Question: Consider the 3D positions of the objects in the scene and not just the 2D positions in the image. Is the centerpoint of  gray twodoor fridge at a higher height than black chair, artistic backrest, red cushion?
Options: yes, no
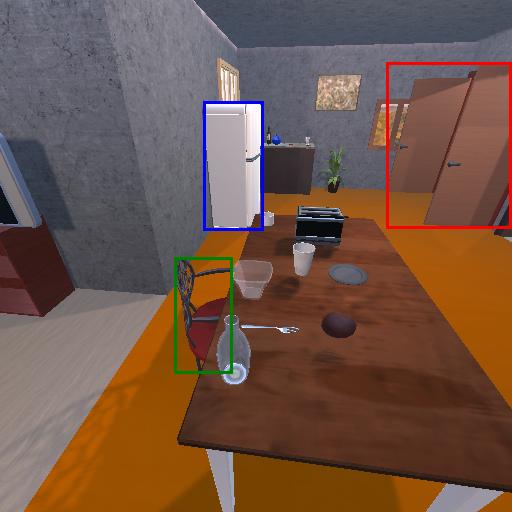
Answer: yes